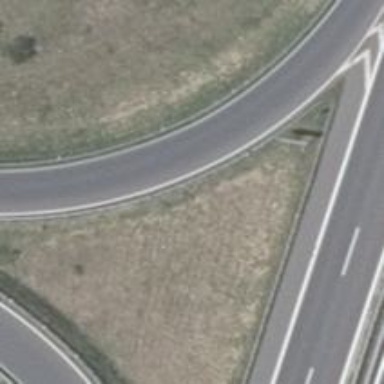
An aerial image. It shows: Asphalt trunk link motorway.